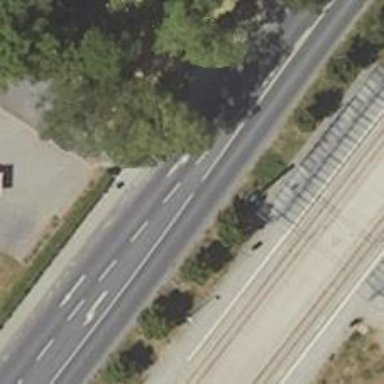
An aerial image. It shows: Asphalt road classified as primary highway.